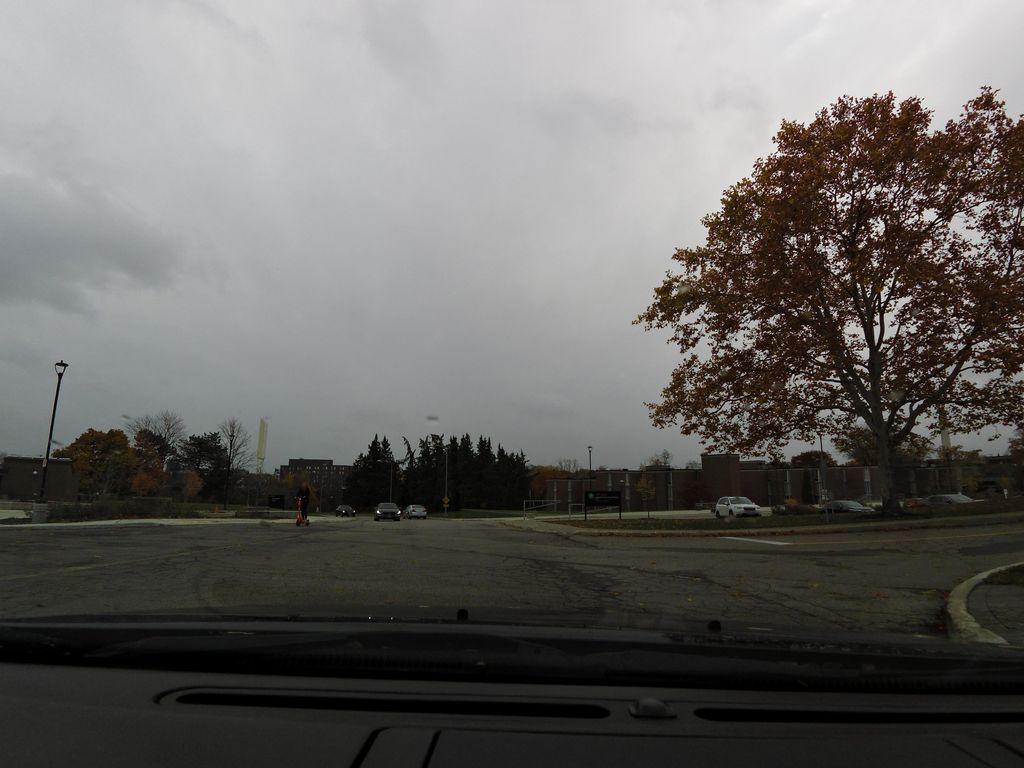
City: kitchener-waterloo